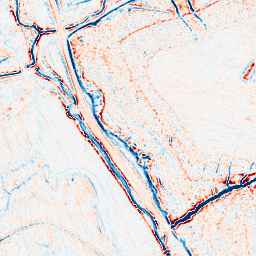
Category: edge_preserving
Decomposition family: bilateral
Decomposition parameters: d: 9
sigma_color: 150
sigma_space: 100
Upsampling method: quadratic
Upsampling parameters: scale: 4
Upsampling scale: 4